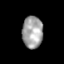
Tissue: skin
Cell type: Epithelial cells
Senescence score: 0.2452
Nuclear area (px): 650
Mean DAPI intensity: 162.1